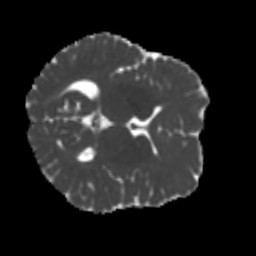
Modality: MD
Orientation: axial
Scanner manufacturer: siemens
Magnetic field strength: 3 T
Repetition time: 4 s
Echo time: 0.0594 s